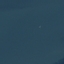
Label: SeaLake